Question: I am trying to display a website to a user, having downloaded it using php.
This is the script I am using:
'''
<?php
$url = 'http://stackoverflow.com/pagecalledjohn.php';
//Download page
$site = file_get_contents($url);
//Fix relative URLs
$site = str_replace('src="','src="' . $url,$site);
$site = str_replace('url(','url(' . $url,$site);
//Display to user
echo $site;
?>
'''
So far this script works a treat except for a few major problems with the str_replace function. The problem comes with relative urls. If we use an image on our made up pagecalledjohn.php of a cat (Something like this: . It is a png and as I see it it can be placed on the page using 6 different urls:
'''
1. src="//www.stackoverflow.com/cat.png"
2. src="http://www.stackoverflow.com/cat.png"
3. src="https://www.stackoverflow.com/cat.png"
4. src="somedirectory/cat.png"
'''
'''
5. src="/cat.png"
6. src="cat.png"
'''
Is there a way, using php, I can search for src=" and replace it with the url (filename removed) of the page being downloaded, but without sticking url in there if it is options 1,2 or 3 and change procedure slightly for 4,5 and 6?
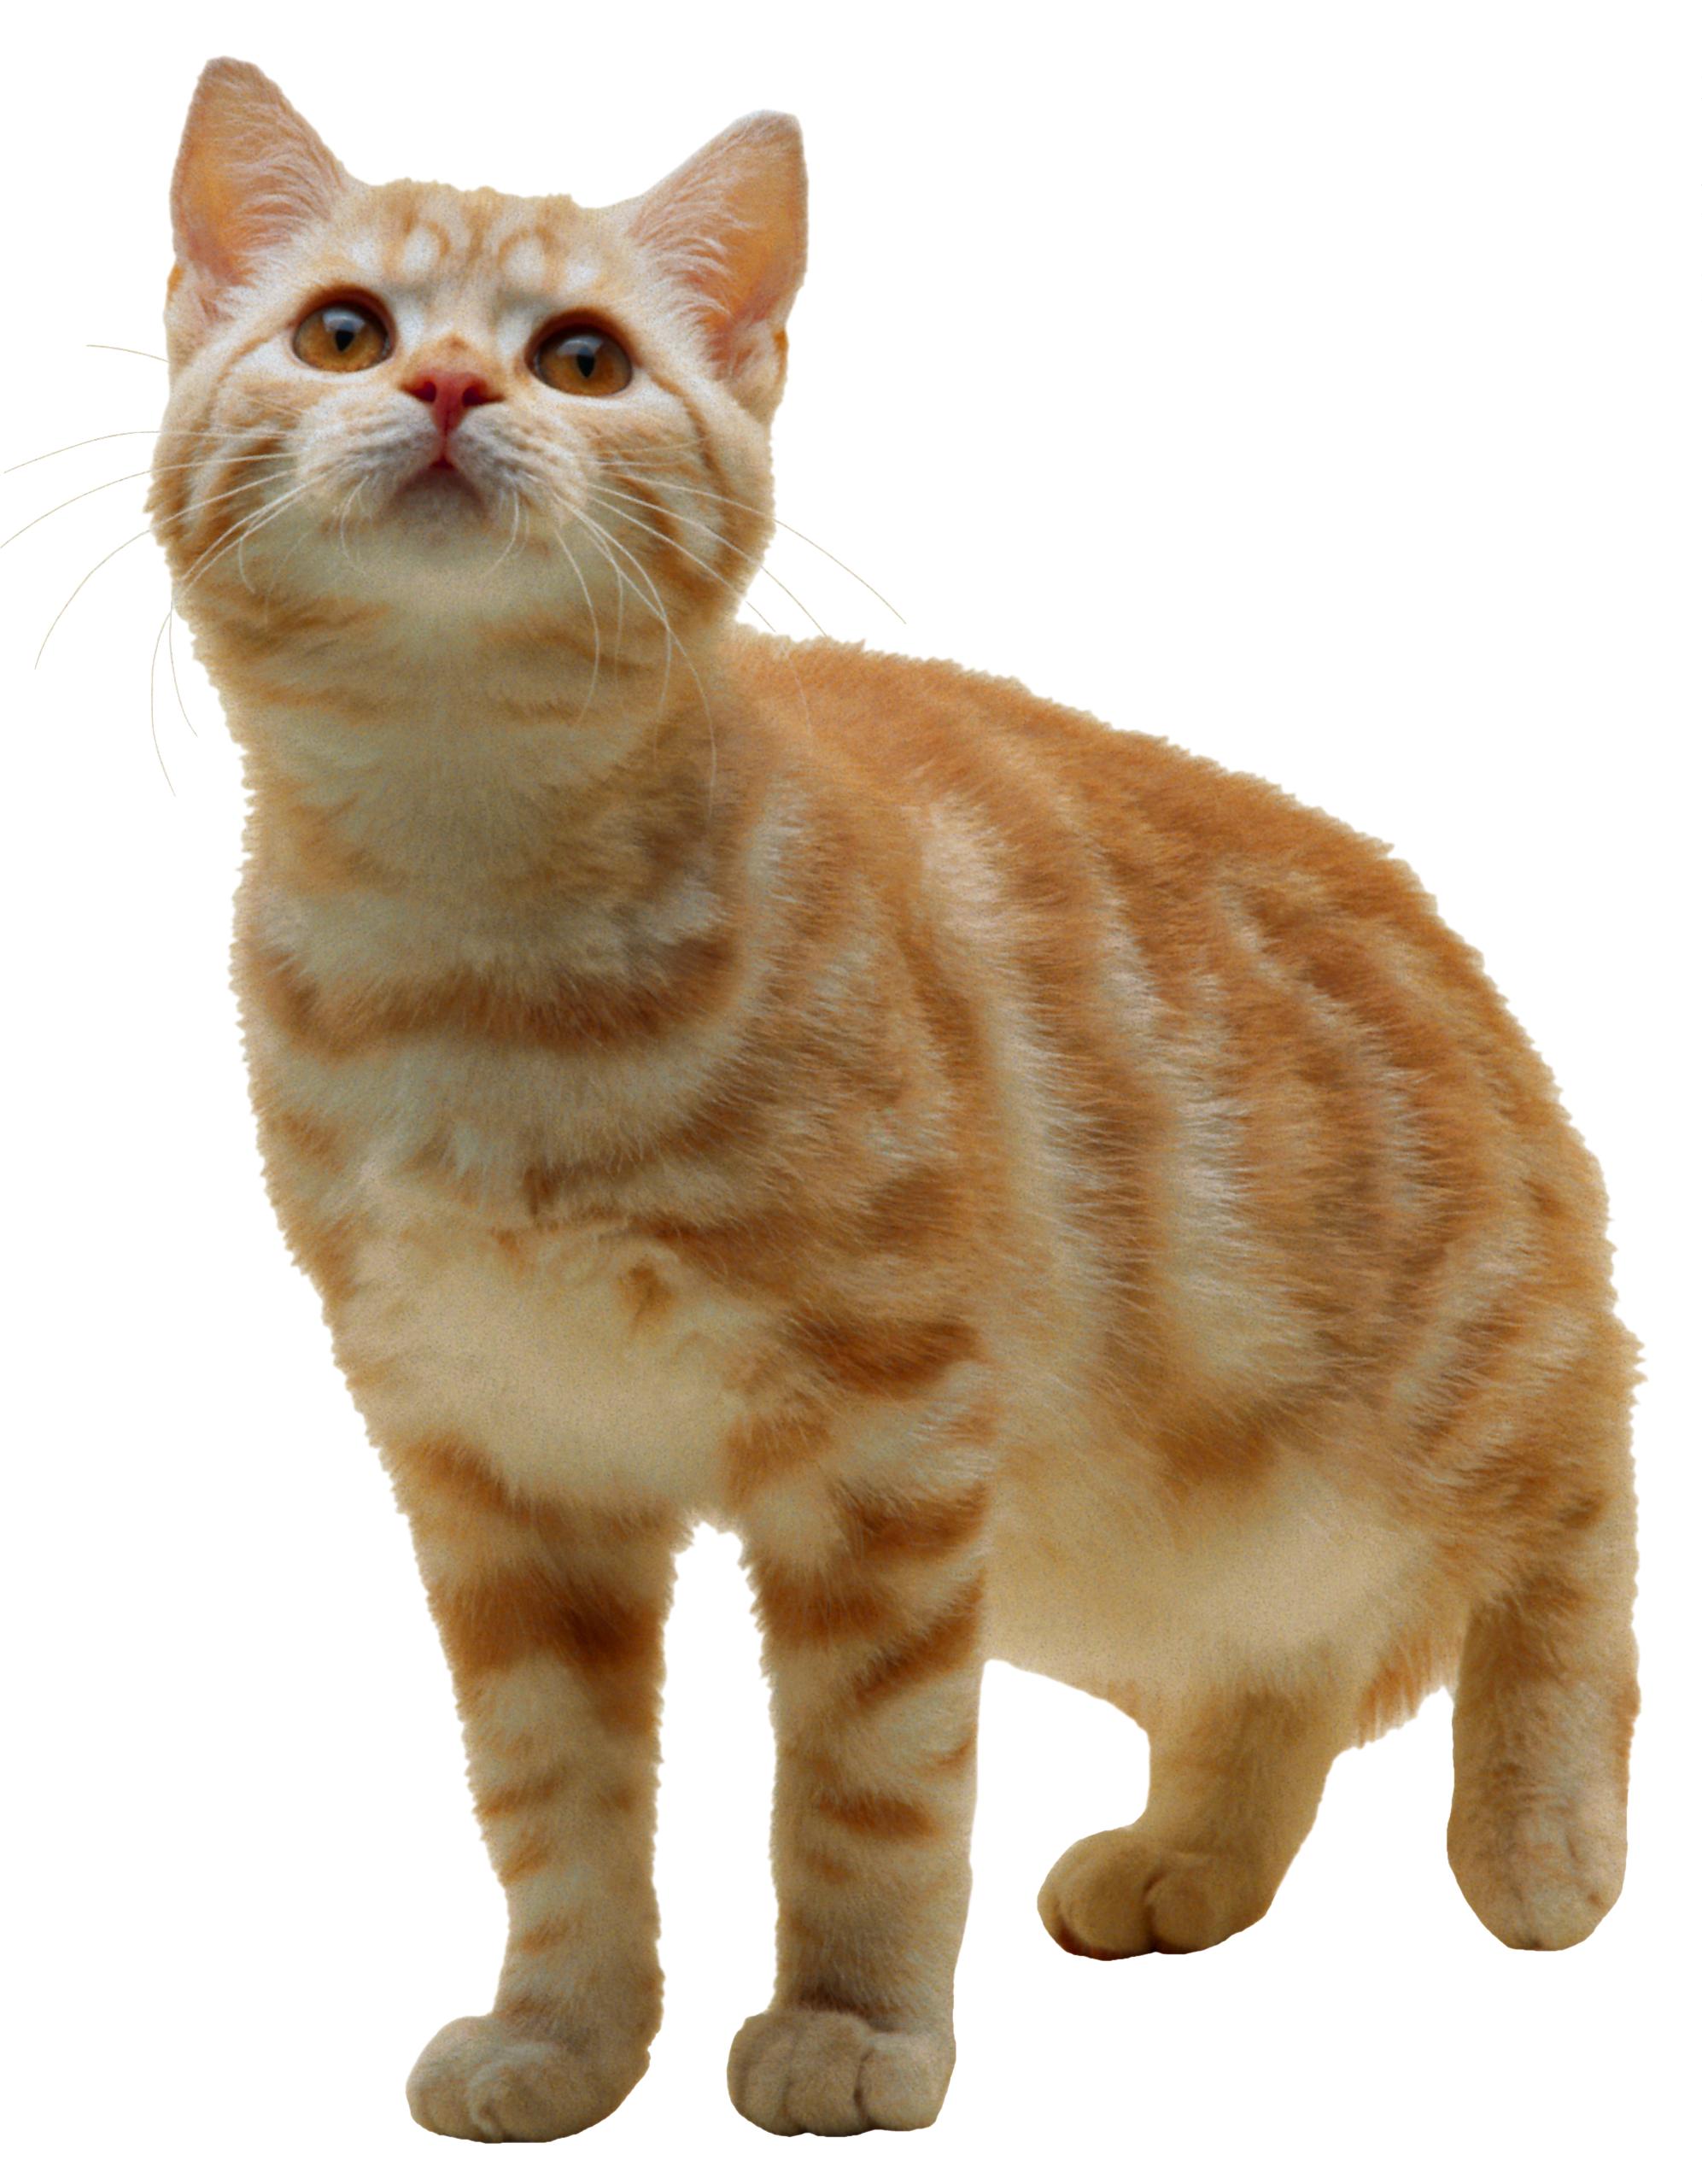
Answer: Rather than trying to change every path reference in the source code, why don't you simply inject a '<base>' tag in your header to specifically indicate the base URL upon which all relative URL's should be calculated?
<URL>
This can be achieved using your DOM manipulation tool of choice. The example below would show how to do this using DOMDocument and related classes.
'''
$target_domain = 'http://stackoverflow.com/';
$url = $target_domain . 'pagecalledjohn.php';
//Download page
$site = file_get_contents($url);
$dom = DOMDocument::loadHTML($site);
if($dom instanceof DOMDocument === false) {
// something went wrong in loading HTML to DOM Document
// provide error messaging and exit
}
// find <head> tag
$head_tag_list = $dom->getElementsByTagName('head');
// there should only be one <head> tag
if($head_tag_list->length !== 1) {
throw new Exception('Wow! The HTML is malformed without single head tag.');
}
$head_tag = $head_tag_list->item(0);
// find first child of head tag to later use in insertion
$head_has_children = $head_tag->hasChildNodes();
if($head_has_children) {
$head_tag_first_child = $head_tag->firstChild;
}
// create new <base> tag
$base_element = $dom->createElement('base');
$base_element->setAttribute('href', $target_domain);
// insert new base tag as first child to head tag
if($head_has_children) {
$base_node = $head_tag->insertBefore($base_element, $head_tag_first_child);
} else {
$base_node = $head_tag->appendChild($base_element);
}
echo $dom->saveHTML();
'''
At the very minimum, it you truly want to modify all path references in the source code, I would HIGHLY recommend doing so with DOM manipulation tools (DOMDOcument, DOMXPath, etc.) rather than regex. I think you will find it a much more stable solution.